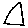
Label: triangle